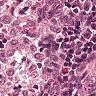
Metastatic tissue present: no